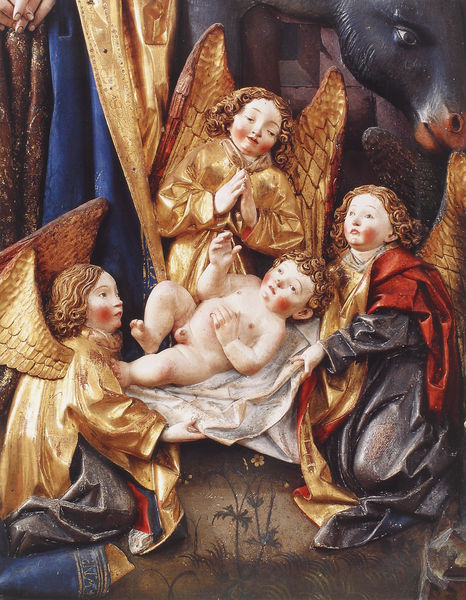
Titel: Blaubeuren, Hochaltar der ehemaligen Abteikirche St. Johannes der Täufer
Künstler: Gregor Erhart
Standort: Blaubeuren, Klosterkirche (EU - D - BW); Herstellungsort: Ulm (EU - D - BW)
Schlagwörter: blau, flügel, hand, nackt, umhang, weiß, gelb, sand, blume, blumen, braun, fenster, finger, grau, holz, blüte, gras, rot, tuch, falten, vorhang, kirche, gold, haare, mantel, stoff, gewänder, kind, locken, seide, esel, kinder, pferd, engel, statue, relief, wangen, liegen, backen, baby, detail, foto, penis, knabe, vergoldet, beten, gebet, altar, christus, jesus, heilig, maria, geburt, krippe, kirhce, jesuskind, hoden, babz, gols